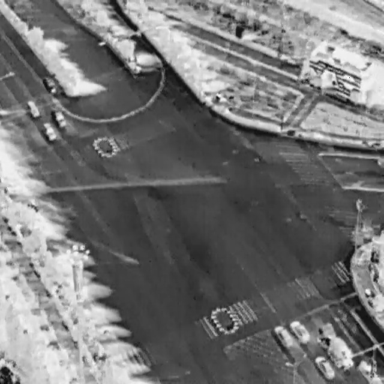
There are five Cars in the infrared image.